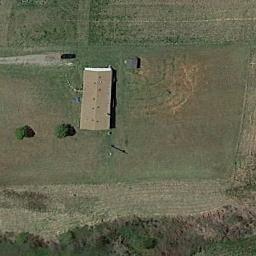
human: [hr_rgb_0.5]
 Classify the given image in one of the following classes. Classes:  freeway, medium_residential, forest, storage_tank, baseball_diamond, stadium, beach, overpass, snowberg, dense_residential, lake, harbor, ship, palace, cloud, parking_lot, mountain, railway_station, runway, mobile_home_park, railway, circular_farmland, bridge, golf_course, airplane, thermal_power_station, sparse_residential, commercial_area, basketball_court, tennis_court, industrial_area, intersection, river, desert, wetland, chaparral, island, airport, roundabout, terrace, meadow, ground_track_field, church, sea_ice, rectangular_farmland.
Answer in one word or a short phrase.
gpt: sparse_residential